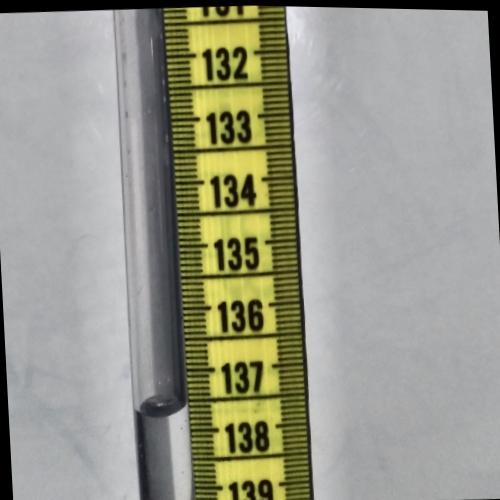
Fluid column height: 137.6 cm